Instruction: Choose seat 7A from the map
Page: seats
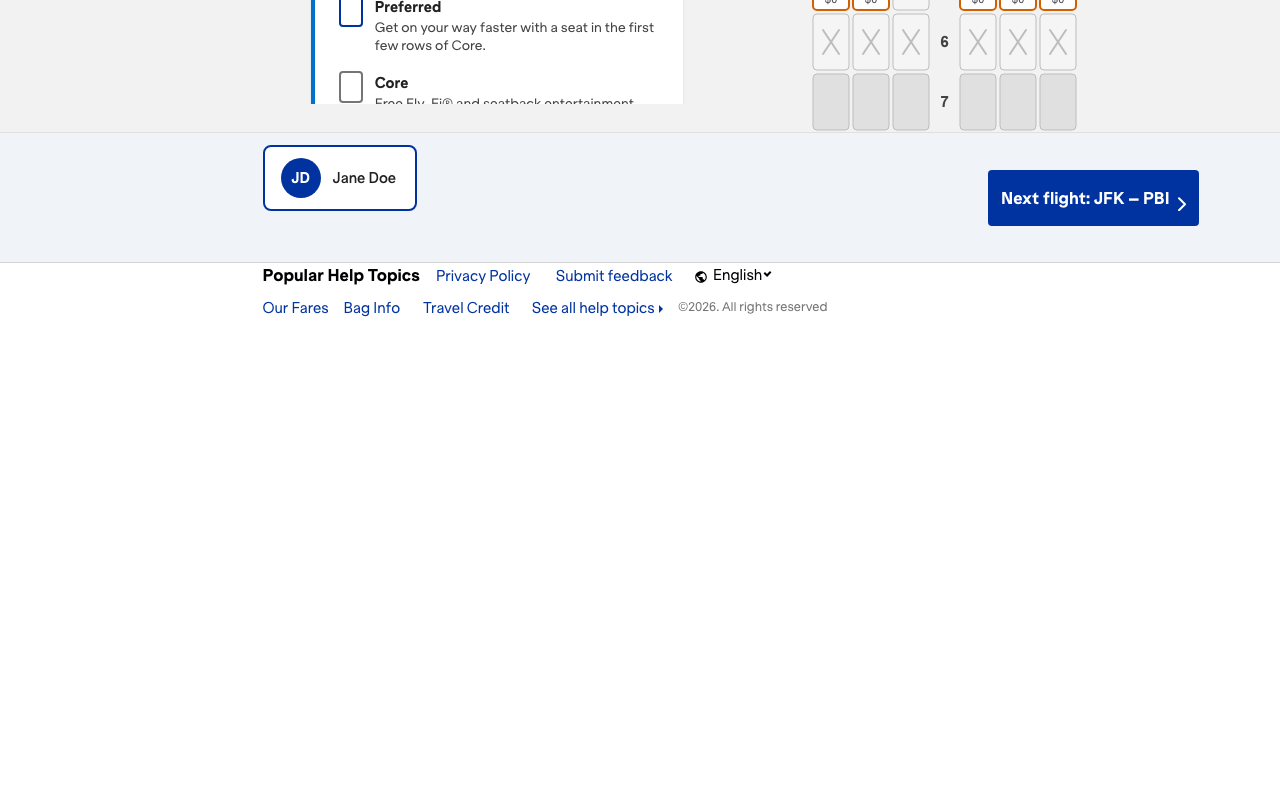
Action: click